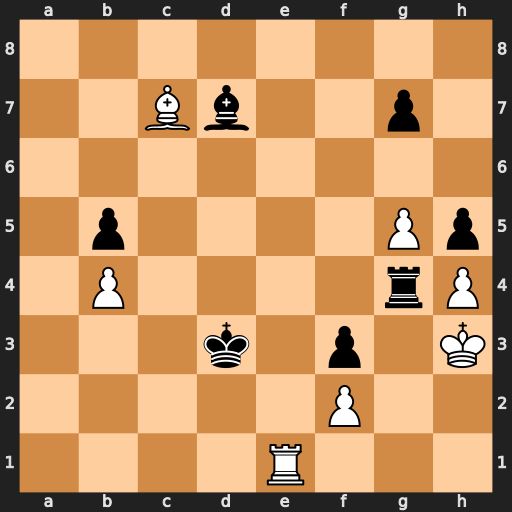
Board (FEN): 8/2Bb2p1/8/1p4Pp/1P4rP/3k1p1K/5P2/4R3
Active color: w
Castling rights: -
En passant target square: -
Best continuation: Rd1+ Ke2 Rxd7